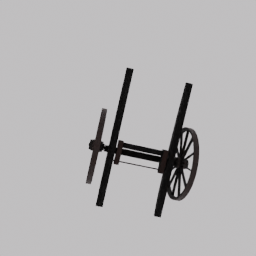
Label: mechanical